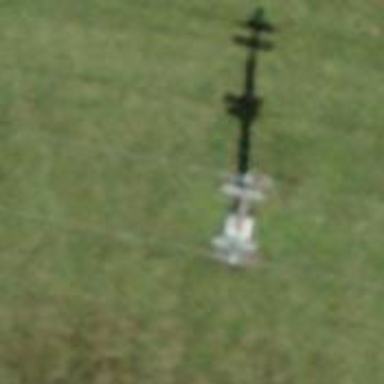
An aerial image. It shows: Pylon for aerialway.